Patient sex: M
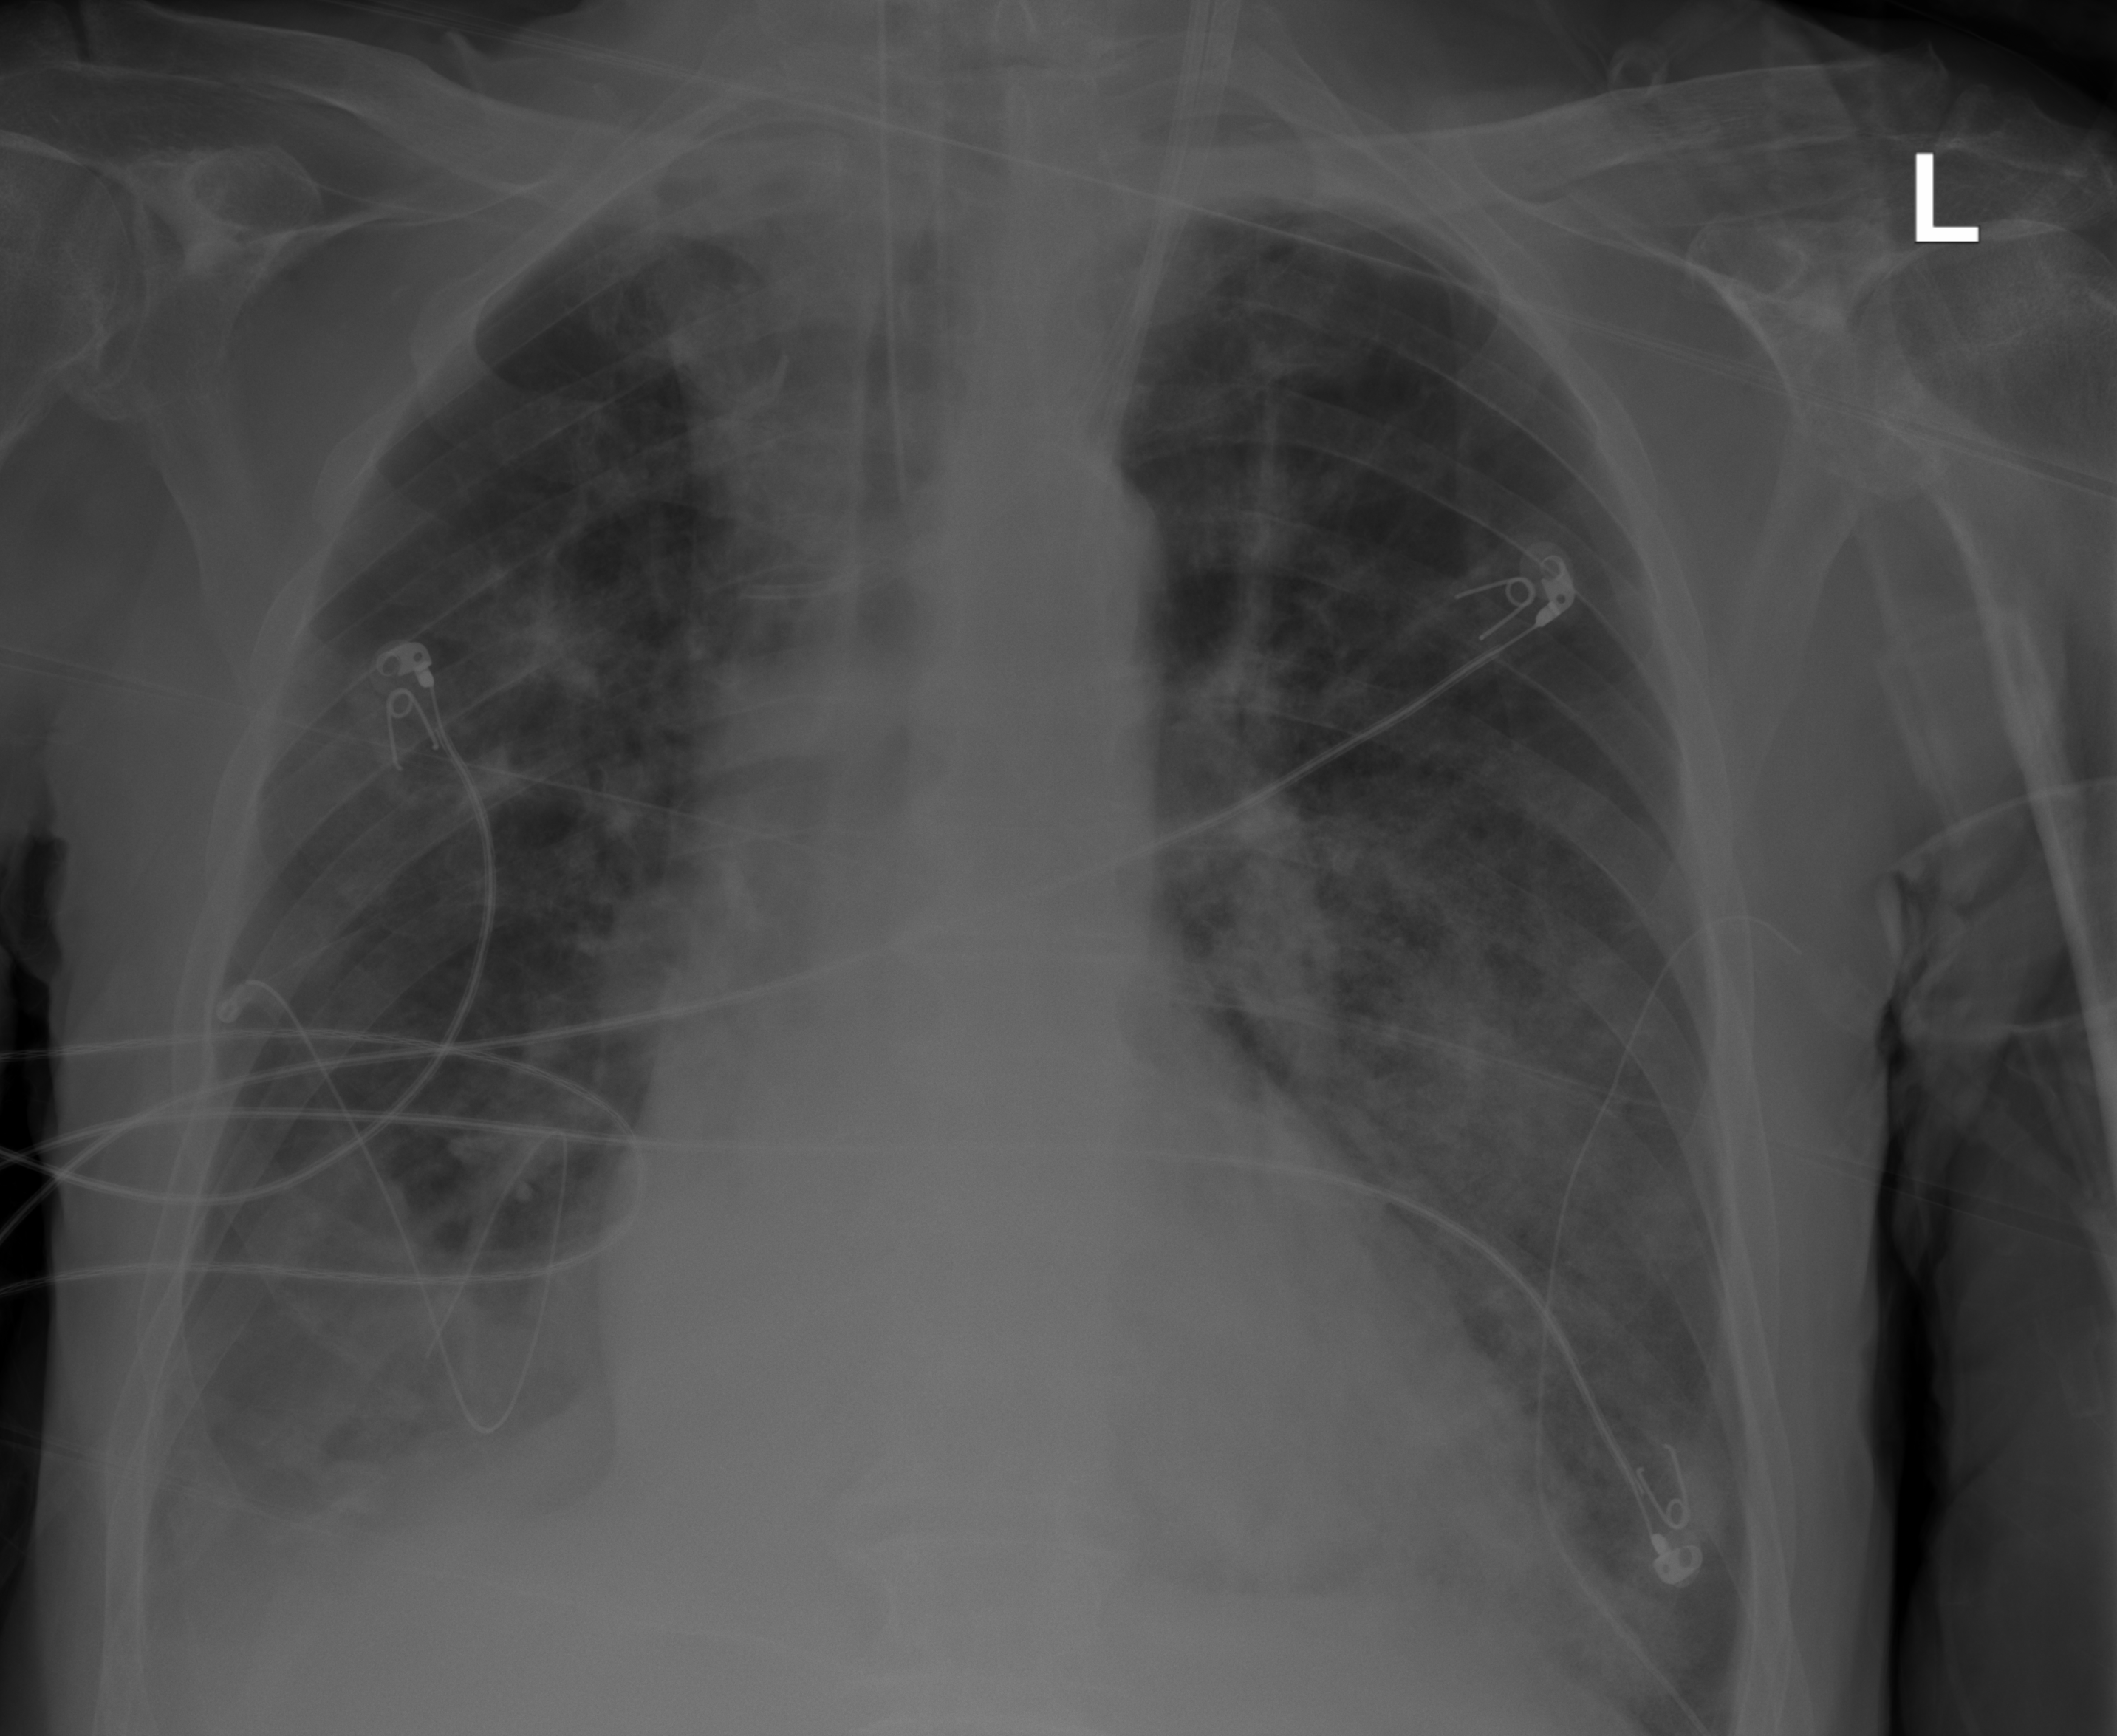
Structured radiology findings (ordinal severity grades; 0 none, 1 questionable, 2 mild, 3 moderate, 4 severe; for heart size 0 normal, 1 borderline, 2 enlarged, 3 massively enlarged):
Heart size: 2
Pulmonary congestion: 2
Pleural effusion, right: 2
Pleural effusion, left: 2
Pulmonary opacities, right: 0
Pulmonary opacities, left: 2
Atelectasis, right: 3
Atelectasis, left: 3